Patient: sex M, age 44
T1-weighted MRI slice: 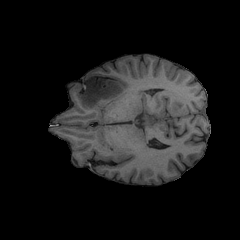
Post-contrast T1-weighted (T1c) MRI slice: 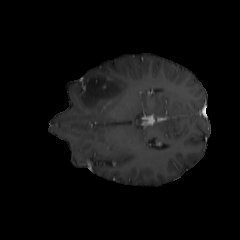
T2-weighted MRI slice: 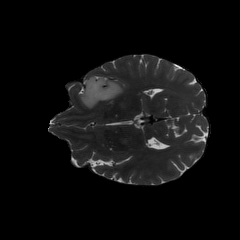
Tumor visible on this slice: yes
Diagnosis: Astrocytoma, IDH-mutant
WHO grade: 2